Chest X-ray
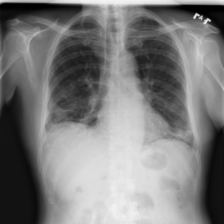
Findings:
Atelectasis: negative
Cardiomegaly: negative
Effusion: negative
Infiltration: positive
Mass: negative
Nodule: negative
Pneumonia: negative
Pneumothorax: negative
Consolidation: negative
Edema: negative
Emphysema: negative
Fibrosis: positive
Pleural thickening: negative
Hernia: negative